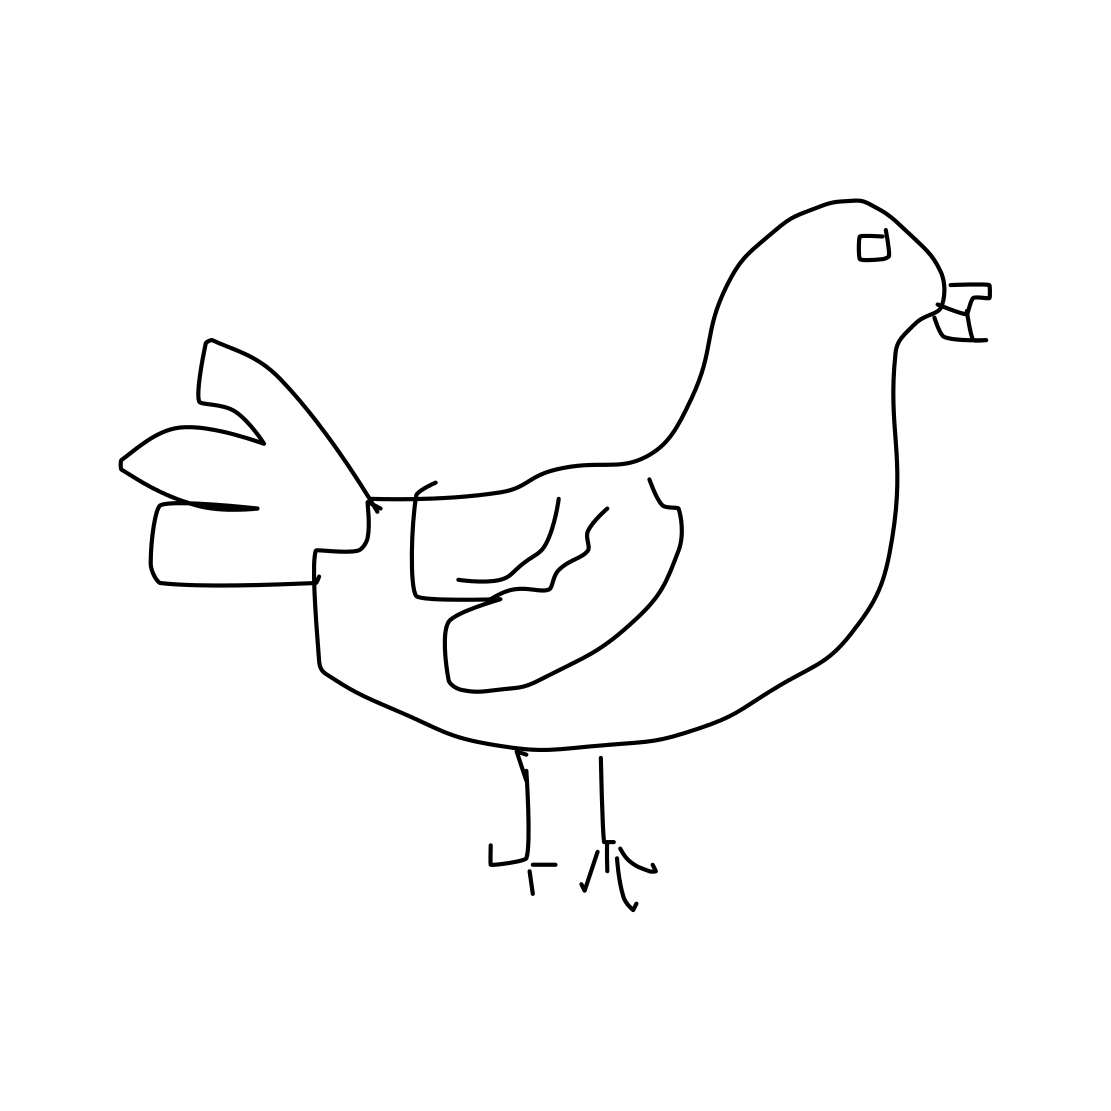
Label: standing bird